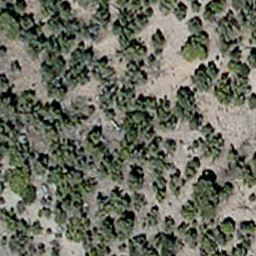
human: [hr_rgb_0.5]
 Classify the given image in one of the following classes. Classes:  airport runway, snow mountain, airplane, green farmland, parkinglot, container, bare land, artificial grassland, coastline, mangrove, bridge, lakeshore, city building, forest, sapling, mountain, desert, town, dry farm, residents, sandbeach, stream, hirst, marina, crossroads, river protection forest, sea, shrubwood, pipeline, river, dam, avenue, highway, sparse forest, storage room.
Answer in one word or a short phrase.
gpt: sparse forest